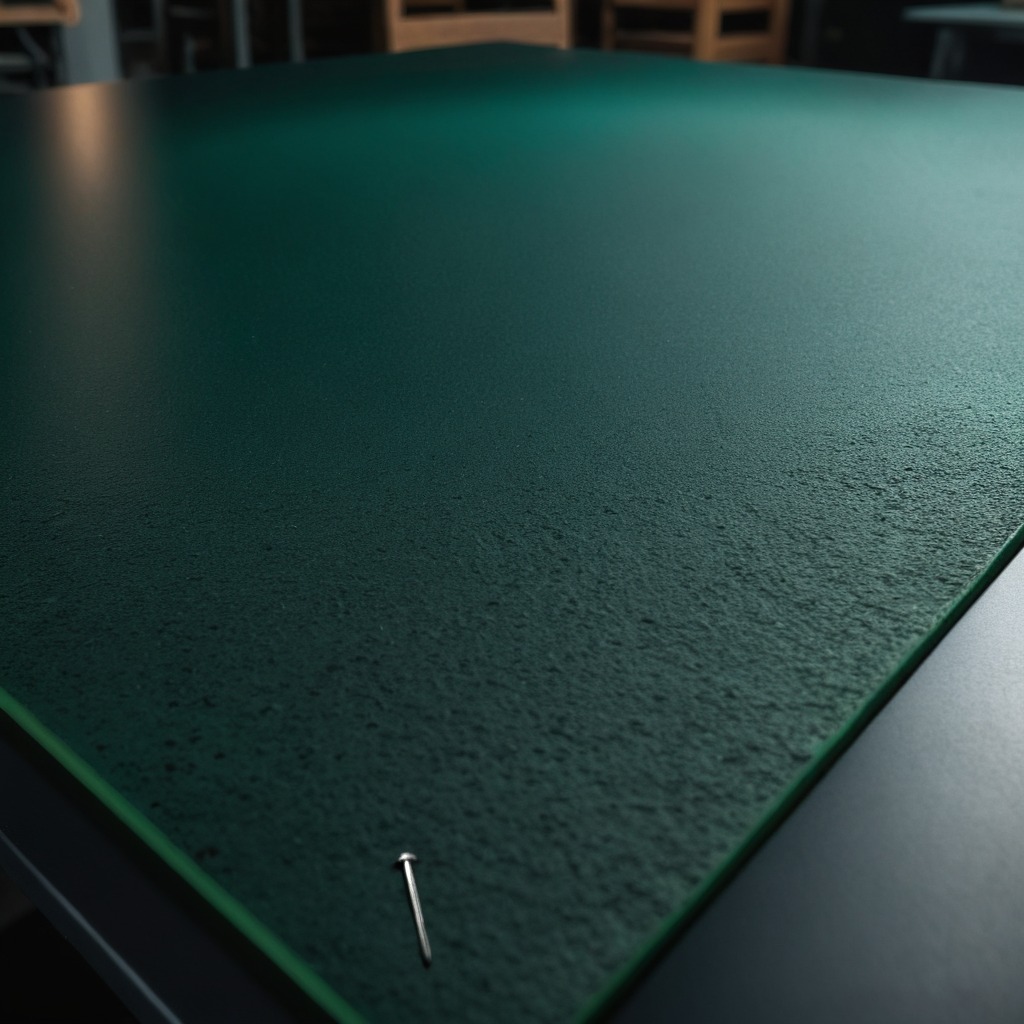
A nail is lying on the tabletop.